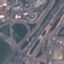
Label: Highway